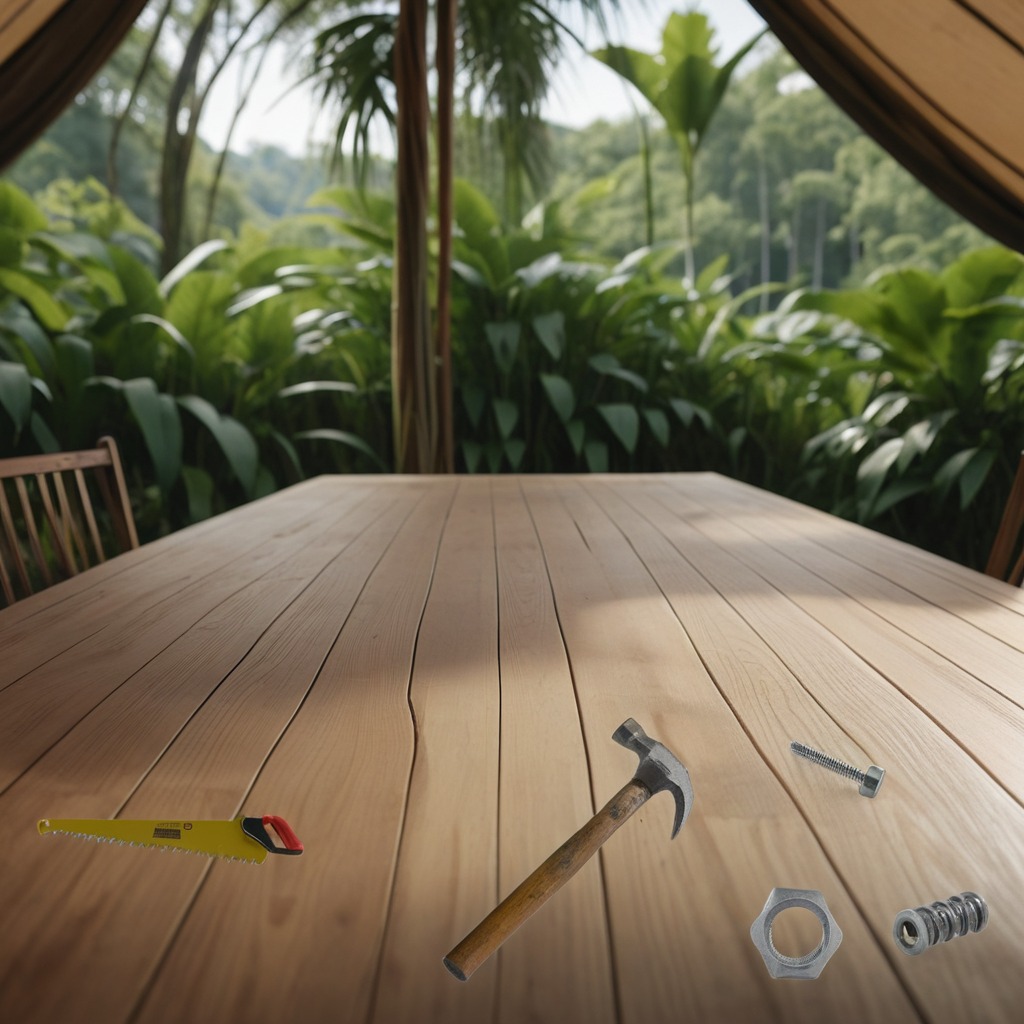
A hammer, a metal machine screw, a coiled metal spring, a handheld metal saw, and a metal nut are lying on a wooden table inside a jungle field workshop tent humid ambient light worn but